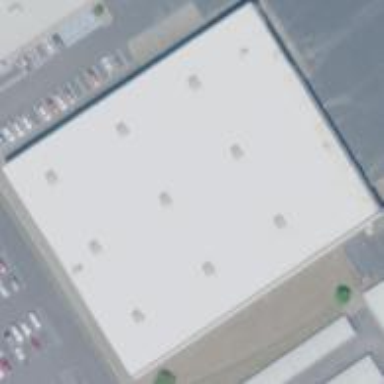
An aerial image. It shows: Retail building.